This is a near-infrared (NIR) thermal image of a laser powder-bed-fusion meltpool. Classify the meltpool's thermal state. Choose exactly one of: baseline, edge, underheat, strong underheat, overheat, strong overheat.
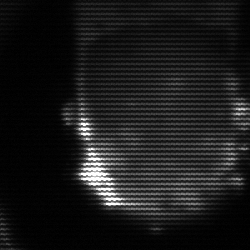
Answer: baseline